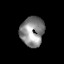
Tissue: skin
Cell type: Epithelial cells
Senescence score: 0.2859
Nuclear area (px): 693
Mean DAPI intensity: 138.346